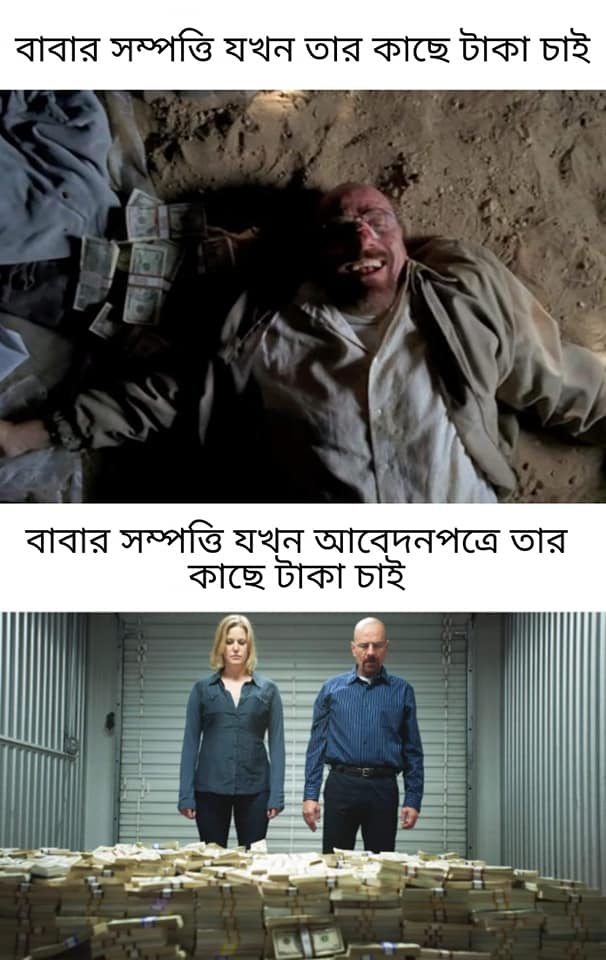
Caption: বাবার সম্পত্তি যখন তার কাছে টাকা চাই    বাবার সম্পত্তি যখন আবেদনপত্রে তার কাছে টাকা চাই
Label: non-hate